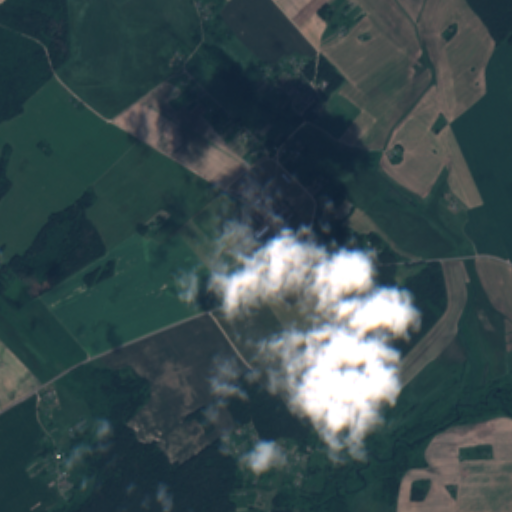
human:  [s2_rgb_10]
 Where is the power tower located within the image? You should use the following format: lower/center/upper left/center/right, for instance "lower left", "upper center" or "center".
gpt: The power tower is located in the left of the image.
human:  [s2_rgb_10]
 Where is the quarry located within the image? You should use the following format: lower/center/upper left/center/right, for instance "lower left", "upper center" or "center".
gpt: The quarry is located in the center right of the image.
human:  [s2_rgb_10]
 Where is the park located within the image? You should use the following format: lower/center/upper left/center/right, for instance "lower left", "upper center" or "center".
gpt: There is no park in the image.